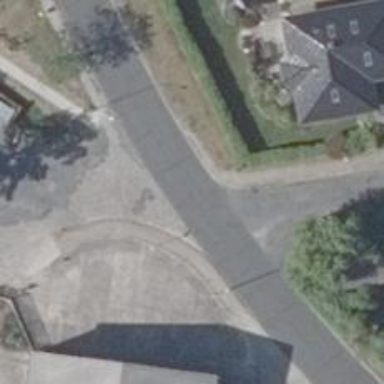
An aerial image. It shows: Smoothly paved residential road.